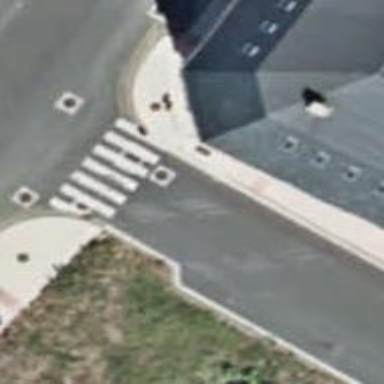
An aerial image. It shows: Road with stop sign.